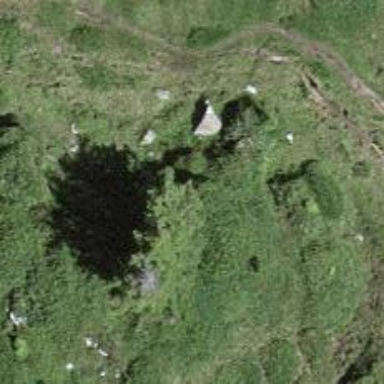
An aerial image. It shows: Needle-leaved tree in natural setting.